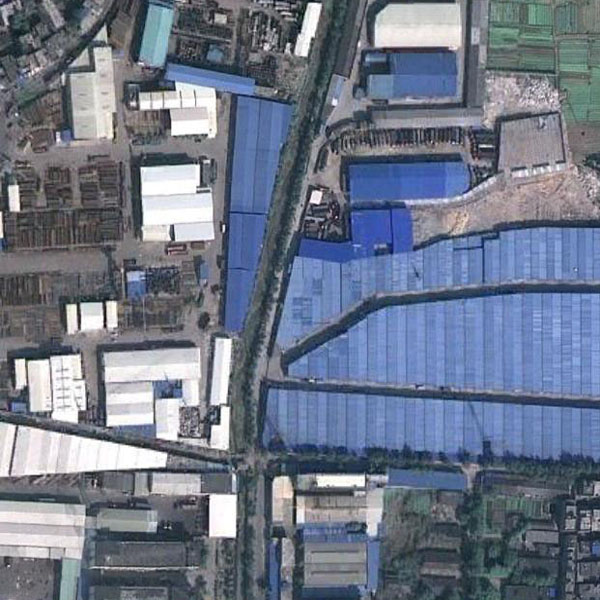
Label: Industrial